Field crop: tomato
Growth stage: 1
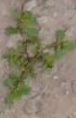
Species: portulaca